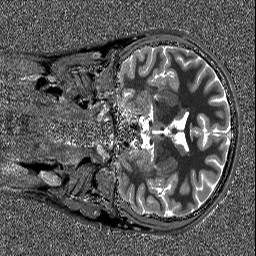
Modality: T1map
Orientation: coronal
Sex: male